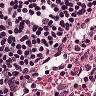
Metastatic tissue present: no